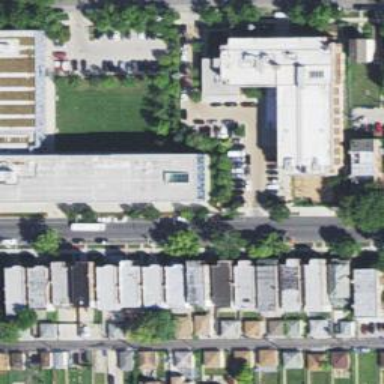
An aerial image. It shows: School building or complex.